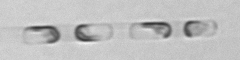
Label: Skeletonema